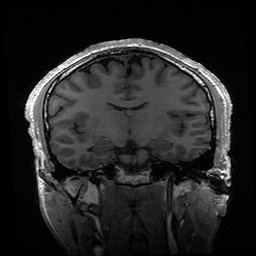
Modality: T1w
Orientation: coronal